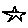
Label: star